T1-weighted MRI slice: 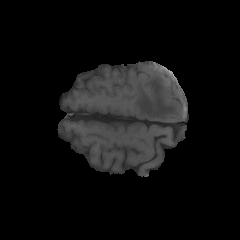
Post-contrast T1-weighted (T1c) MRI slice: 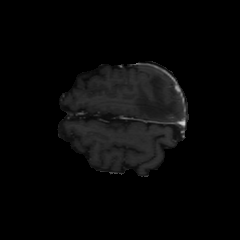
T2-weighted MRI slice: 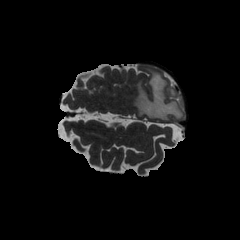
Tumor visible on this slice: yes